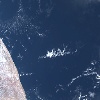
Label: water